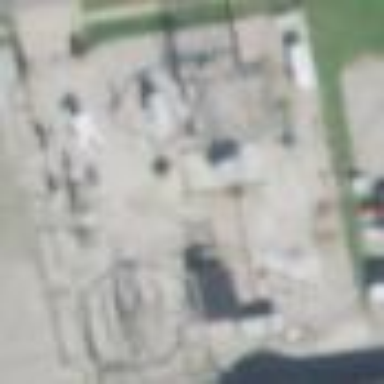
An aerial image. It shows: Power substation.